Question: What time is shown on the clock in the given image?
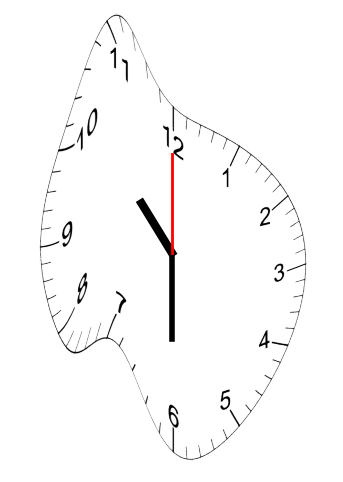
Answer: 10:30:00